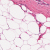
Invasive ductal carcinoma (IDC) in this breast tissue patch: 0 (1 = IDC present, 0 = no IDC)